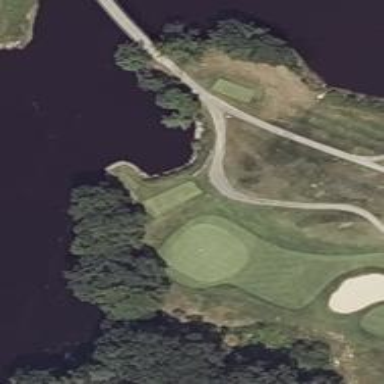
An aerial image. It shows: View of golf hole.